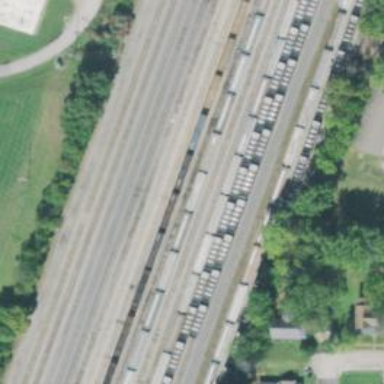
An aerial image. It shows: Railway yard in service.